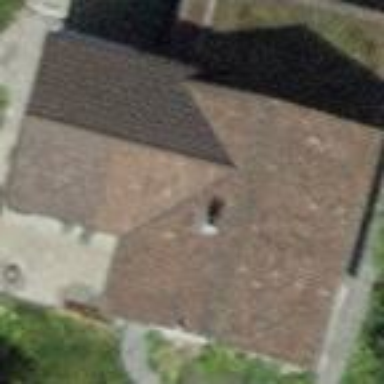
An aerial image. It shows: Detached building.